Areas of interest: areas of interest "Industrial Park"
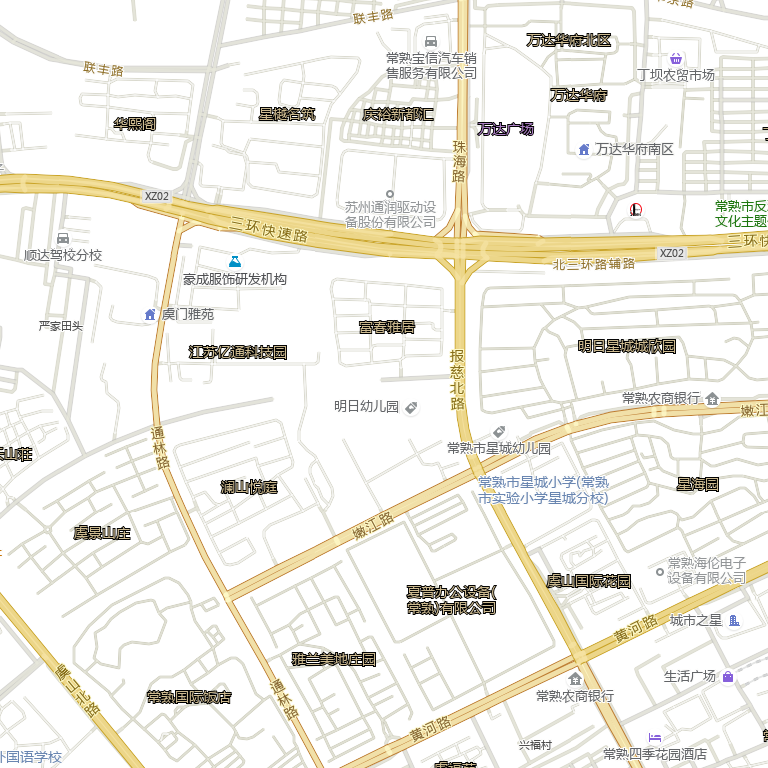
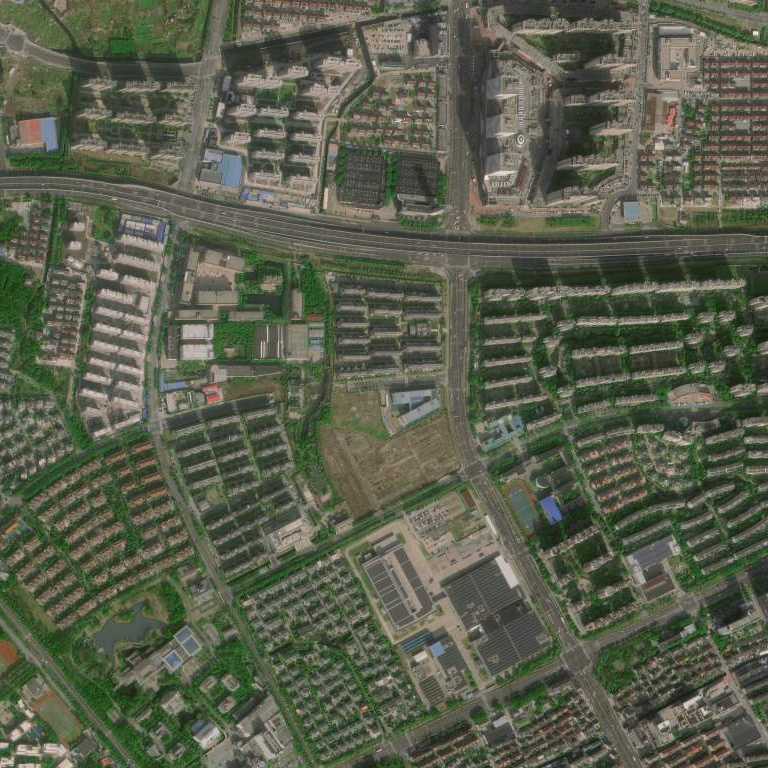